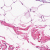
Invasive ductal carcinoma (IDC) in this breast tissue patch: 0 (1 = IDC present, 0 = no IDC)